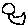
Label: bird